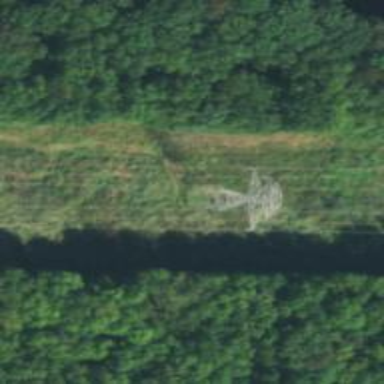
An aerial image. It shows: Lattice structure tower.